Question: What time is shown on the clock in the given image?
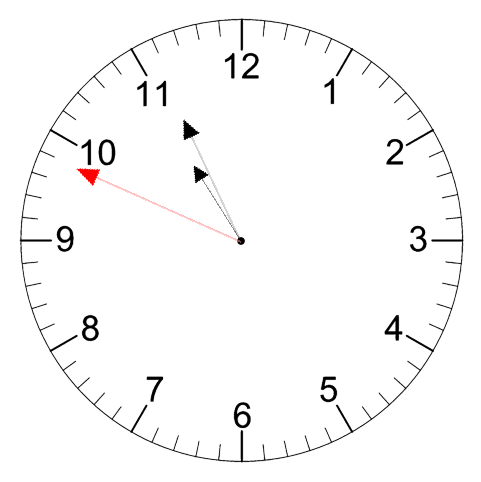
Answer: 10:55:49